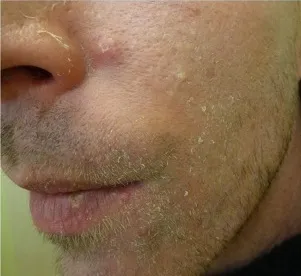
Microcysts.
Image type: medical_photograph (skin_photograph)